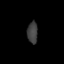
Tissue: lung
Cell type: Others
Senescence score: 0.6202
Nuclear area (px): 222
Mean DAPI intensity: 62.045